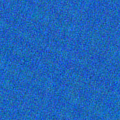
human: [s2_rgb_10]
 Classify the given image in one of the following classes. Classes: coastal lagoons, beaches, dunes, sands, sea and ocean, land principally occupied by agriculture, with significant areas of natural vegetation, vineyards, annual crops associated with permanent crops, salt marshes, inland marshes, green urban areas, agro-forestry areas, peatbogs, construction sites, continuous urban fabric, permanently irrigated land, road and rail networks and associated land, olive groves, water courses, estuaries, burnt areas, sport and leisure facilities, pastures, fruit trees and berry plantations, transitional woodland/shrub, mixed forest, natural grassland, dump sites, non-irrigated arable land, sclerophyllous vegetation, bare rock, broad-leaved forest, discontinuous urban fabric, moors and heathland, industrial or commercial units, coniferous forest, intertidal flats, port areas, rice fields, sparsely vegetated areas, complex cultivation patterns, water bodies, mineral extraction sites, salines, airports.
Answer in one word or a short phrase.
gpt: sea and ocean